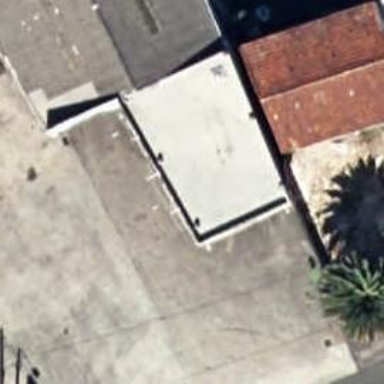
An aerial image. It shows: Car repair shop.